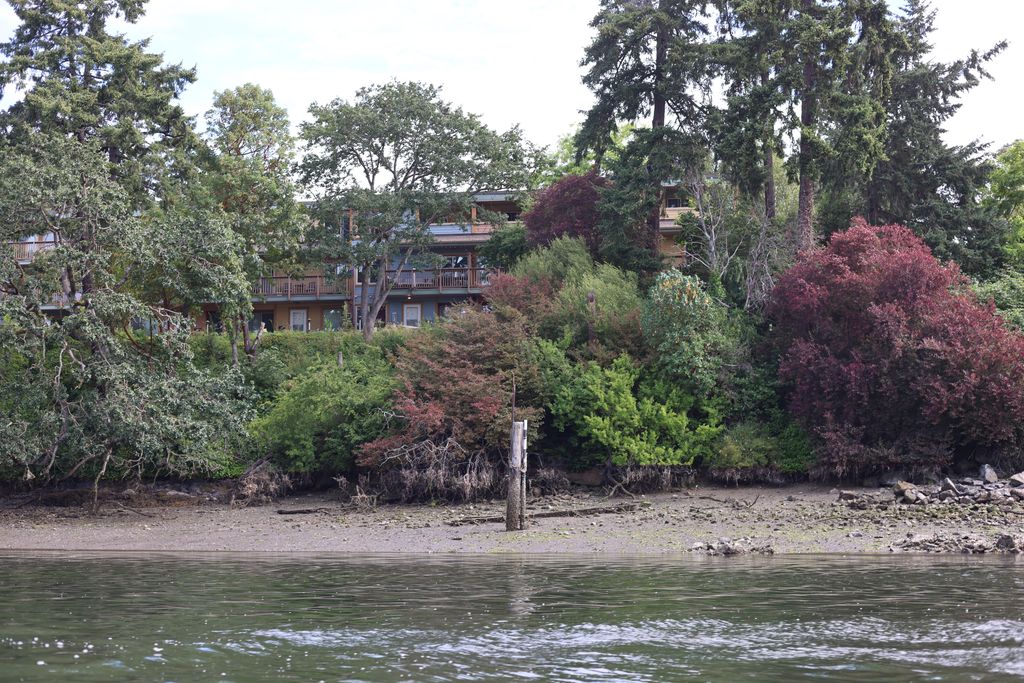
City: victoria